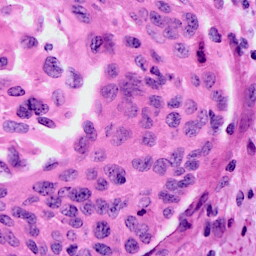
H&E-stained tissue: Cervix